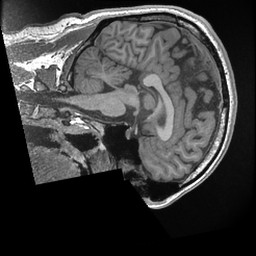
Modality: T1w
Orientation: sagittal
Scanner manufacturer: ge
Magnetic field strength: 3 T
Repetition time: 0.007788 s
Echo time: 0.00302 s